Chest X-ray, AP view. Patient: 30 years old, sex M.
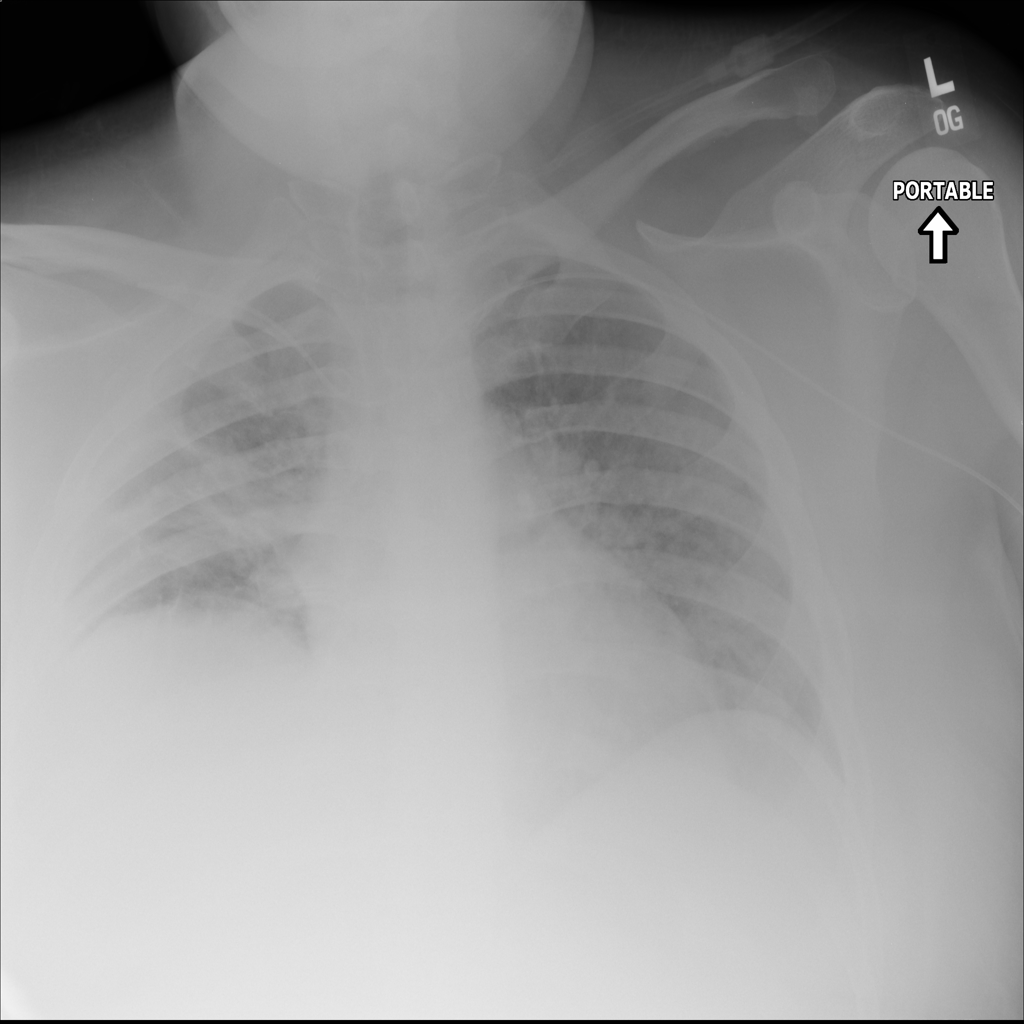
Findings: Effusion